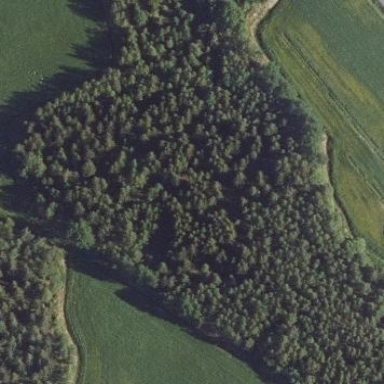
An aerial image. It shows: Beautiful woodland area.